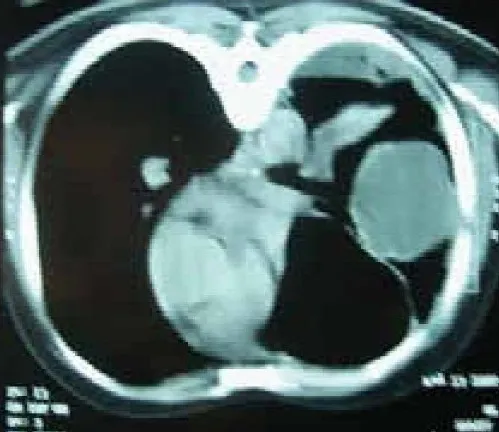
CT Thorax May '06).
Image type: radiology (ct)